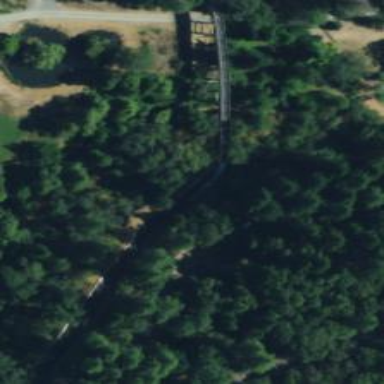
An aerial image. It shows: Aqueduct bridge over canal.